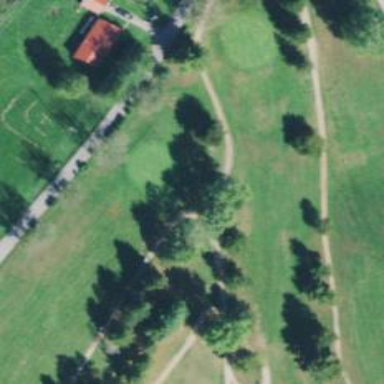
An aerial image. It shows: Path for both roads and golfers.